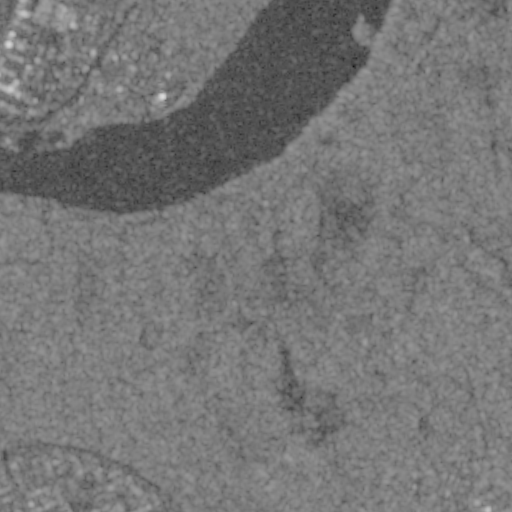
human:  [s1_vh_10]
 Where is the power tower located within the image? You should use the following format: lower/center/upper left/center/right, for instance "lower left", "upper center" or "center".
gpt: The power tower is located in the upper left of the image.
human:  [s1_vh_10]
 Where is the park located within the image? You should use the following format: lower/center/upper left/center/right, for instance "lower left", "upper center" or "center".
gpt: There is no park in the image.

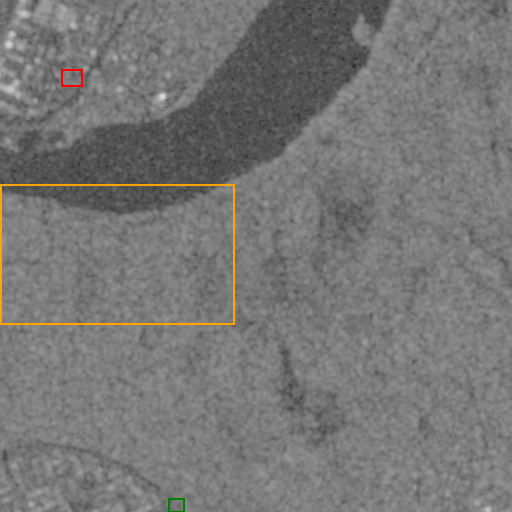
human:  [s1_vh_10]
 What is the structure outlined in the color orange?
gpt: The structure outlined in orange is a park.
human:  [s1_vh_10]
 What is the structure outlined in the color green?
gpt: The structure outlined in green is a parking lot.
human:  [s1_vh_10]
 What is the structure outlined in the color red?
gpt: The structure outlined in red is a power substation.
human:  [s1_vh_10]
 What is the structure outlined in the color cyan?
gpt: There is no cyan outline.